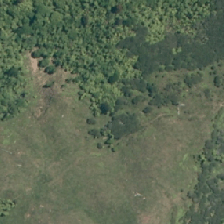
Land cover: low_producing_grassland